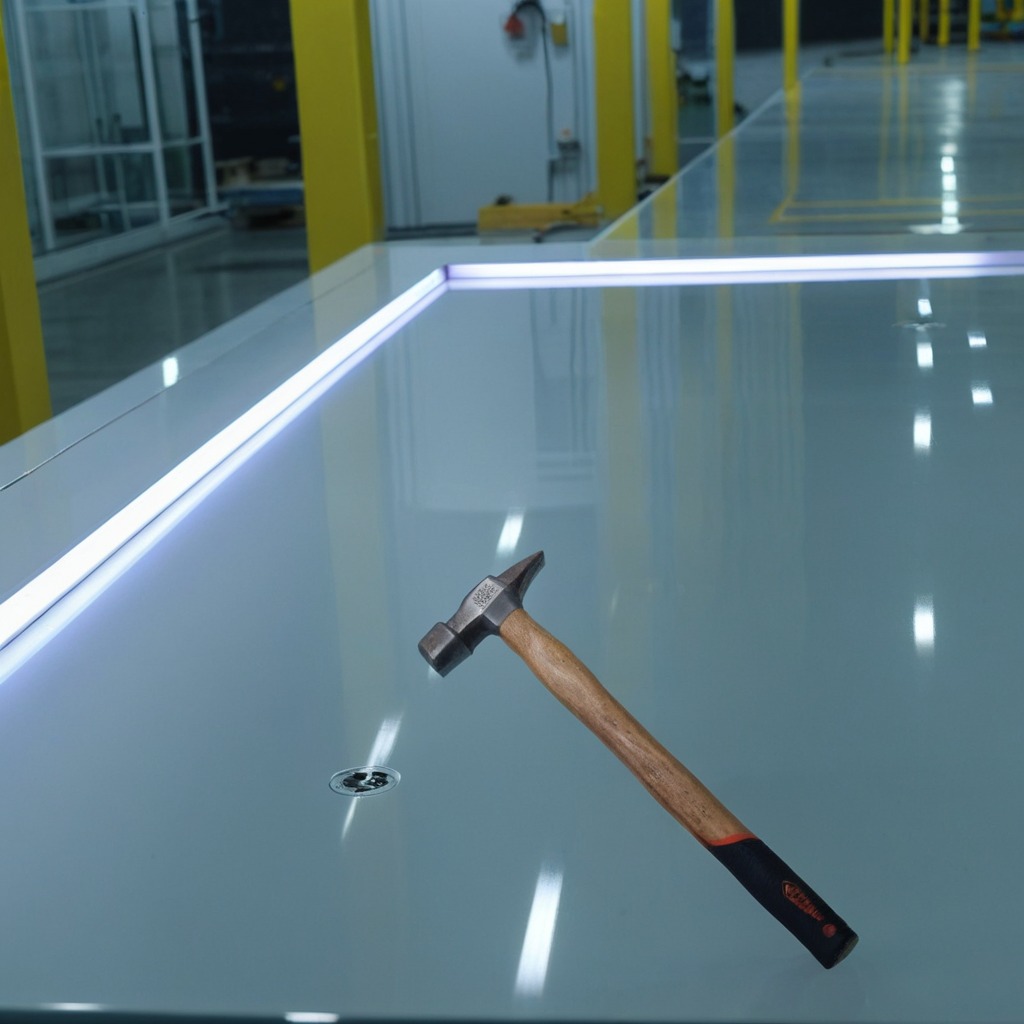
A hammer is lying on the high-gloss table in a ship maintenance bay.